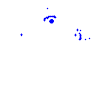
Particle: kaon